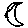
Label: moon